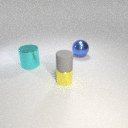
large cyan metal cylinder to the left of small yellow metal cylinder